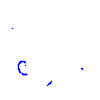
Particle: proton